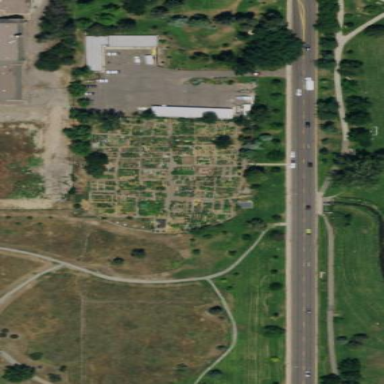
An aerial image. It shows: Area designated for allotments.